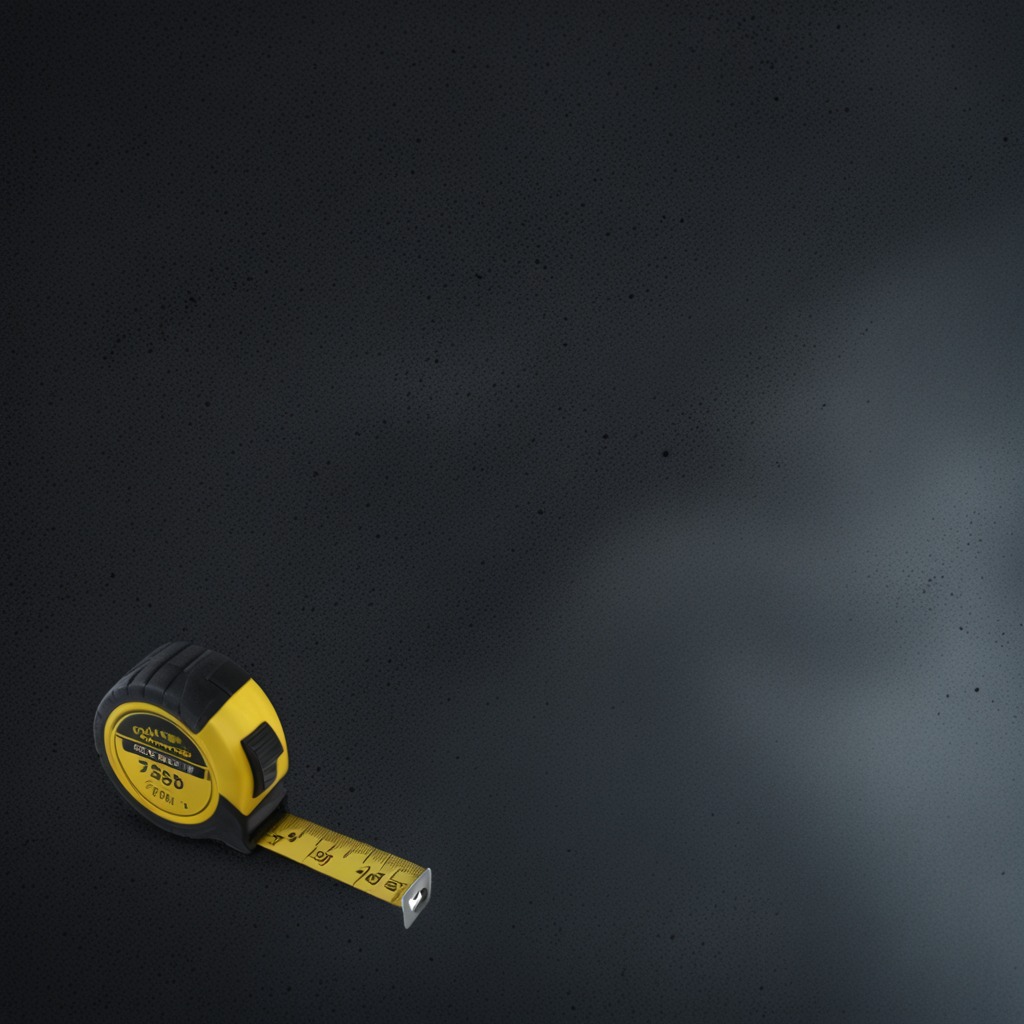
A measuring tape is lying on a clean granite table inside a workshop at night.